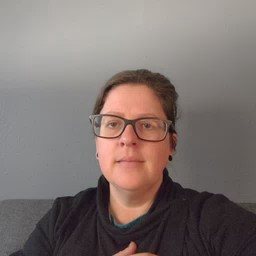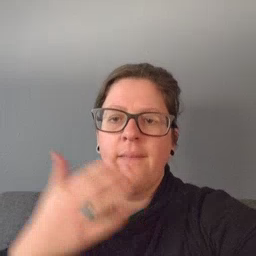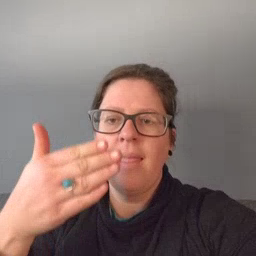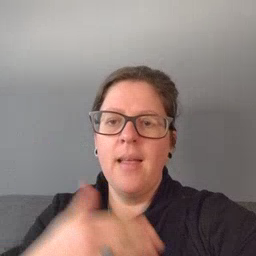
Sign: flag